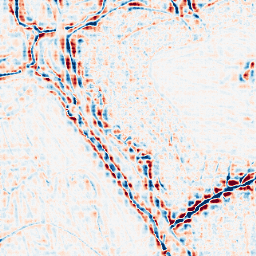
Category: wavelet
Decomposition family: wavelet_biorthogonal
Decomposition parameters: wavelet: bior3.5
level: 3
Upsampling method: sinc_hamming
Upsampling parameters: scale: 4
kernel_size: 4
Upsampling scale: 4